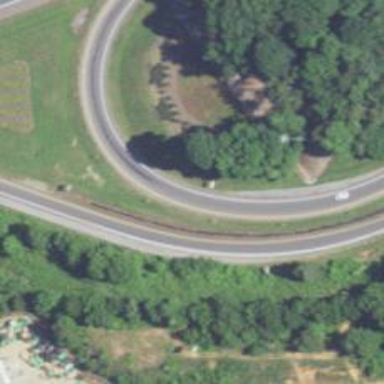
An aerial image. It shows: Motorway off-ramp.